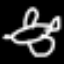
Label: airplane